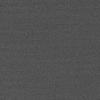
Atmospheric dust classification: dusty